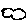
Label: cloud